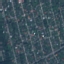
Label: Residential